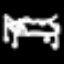
Label: bed